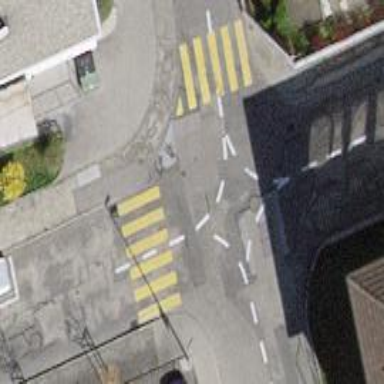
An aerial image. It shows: Zebra crossing on the road.